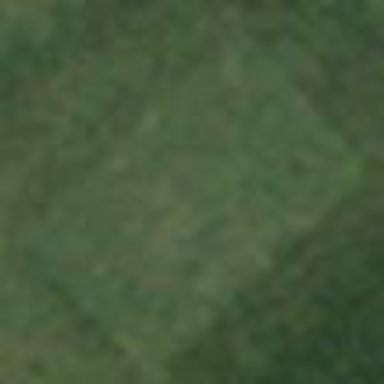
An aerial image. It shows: Golf tee on grassy land.